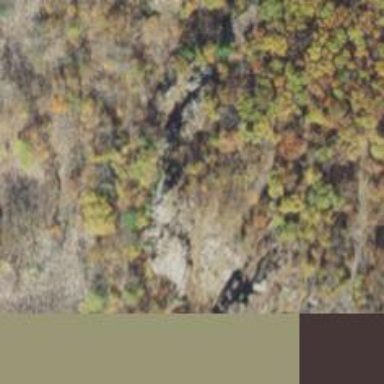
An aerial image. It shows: Landscape of bare rock.